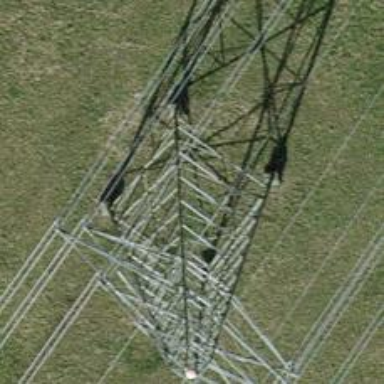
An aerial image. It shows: Towering power structure.